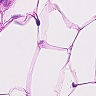
Metastatic tissue present: no